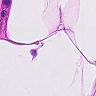
Metastatic tissue present: no